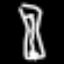
Label: hourglass